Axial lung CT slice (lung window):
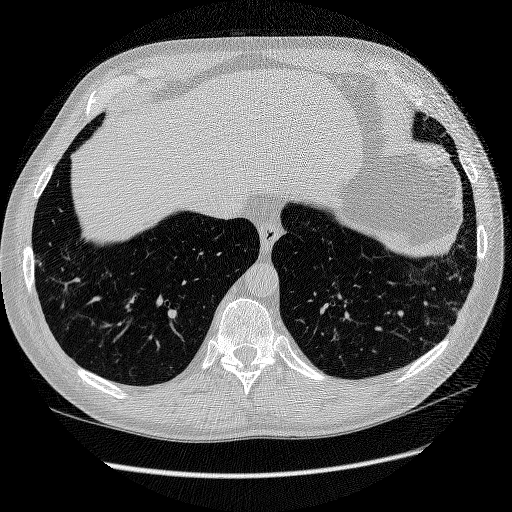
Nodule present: no